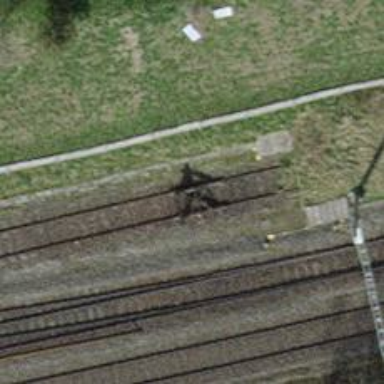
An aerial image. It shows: Railway buffer stop.